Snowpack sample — Snodgrass Mountain, Crested Butte, Colorado (2/4/25, 12:06 PM MST)
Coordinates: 38.923, -106.968
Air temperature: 35 °F
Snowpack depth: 80 cm
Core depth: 50 cm
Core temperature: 30.2 °F
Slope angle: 14°, slope face: 78°
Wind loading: low
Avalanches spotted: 0
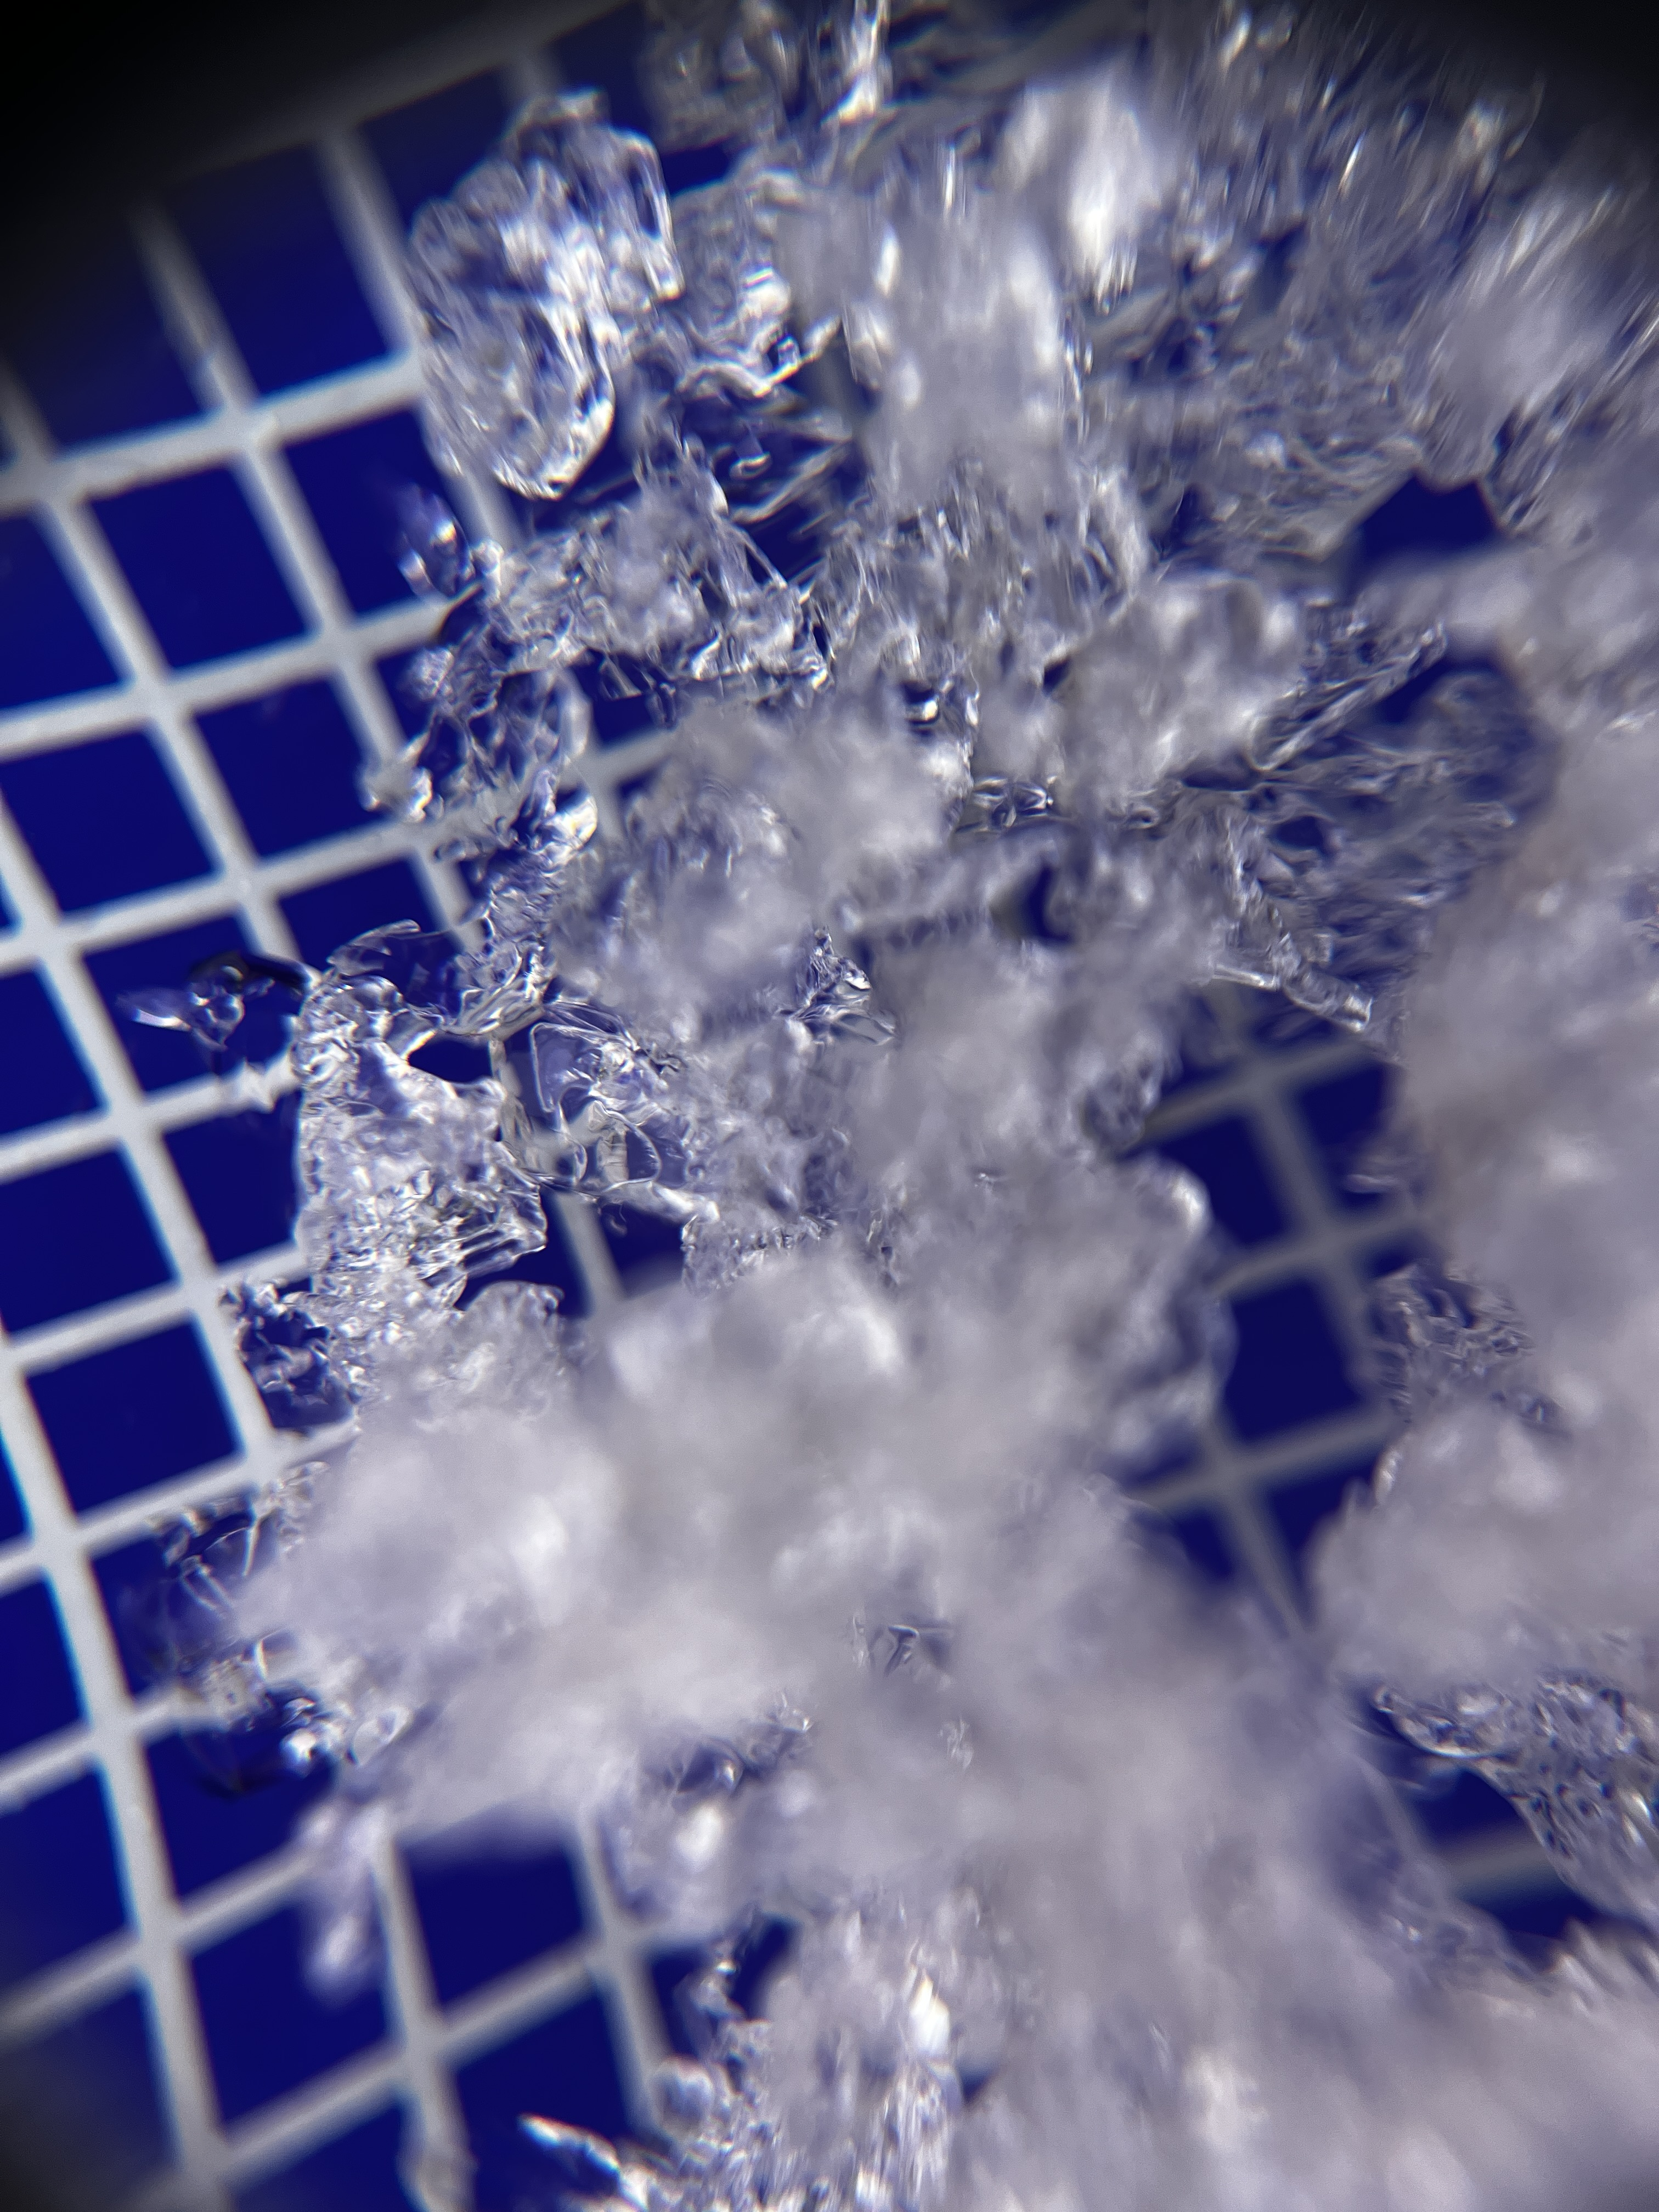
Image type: magnified_profile
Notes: No avalanches nearby, unusually warm weather for the last month reported by residents, Collected 25 yards from treeline